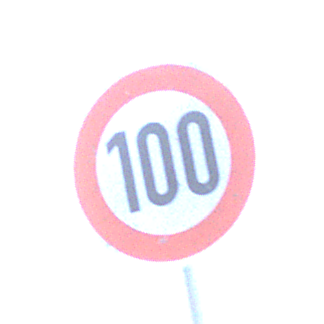
Verkehrszeichen: Geschwindigkeit100
Umgebung: Outdoor, Suburban
Tageszeit: SunriseSunset
Wetter: PartlyCloudy
Licht: Natural
Jahreszeit: NotSpecified
Kontrast: LowContrast